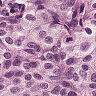
Metastatic tissue present: yes